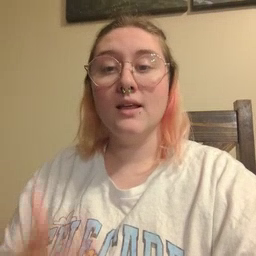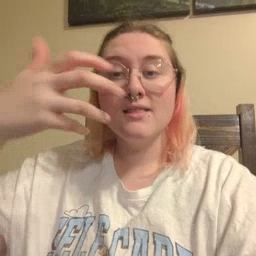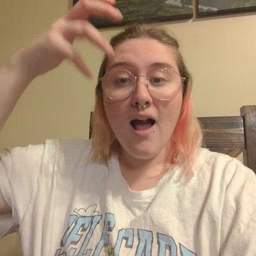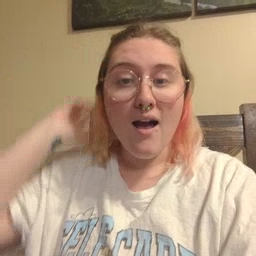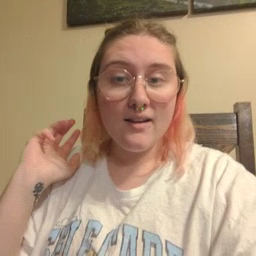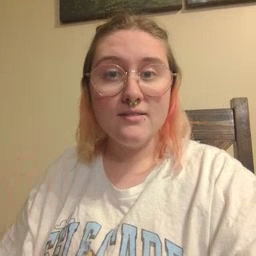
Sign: lion